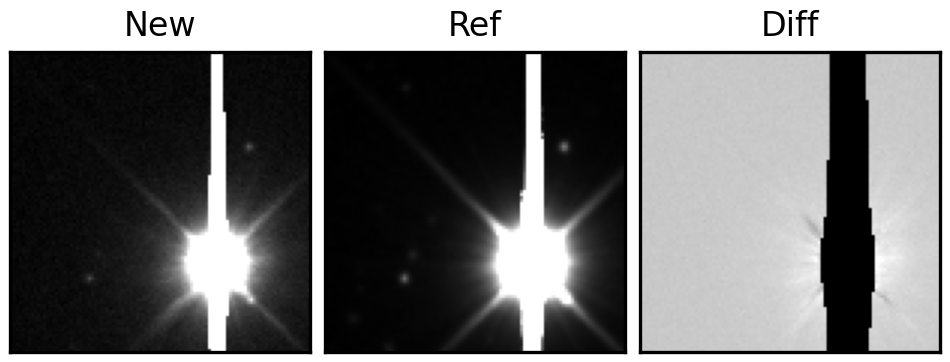
Label: bogus